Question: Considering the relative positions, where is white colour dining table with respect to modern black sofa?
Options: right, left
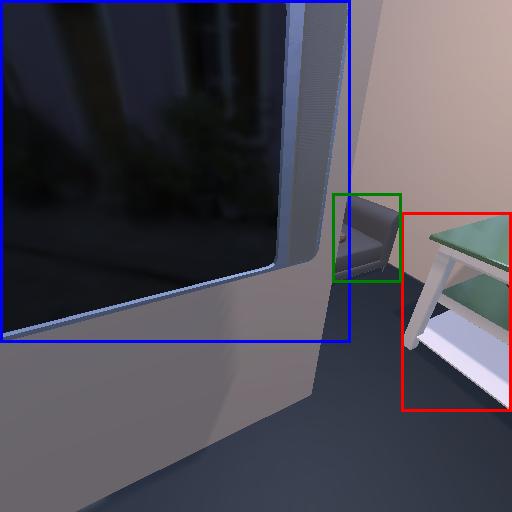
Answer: right